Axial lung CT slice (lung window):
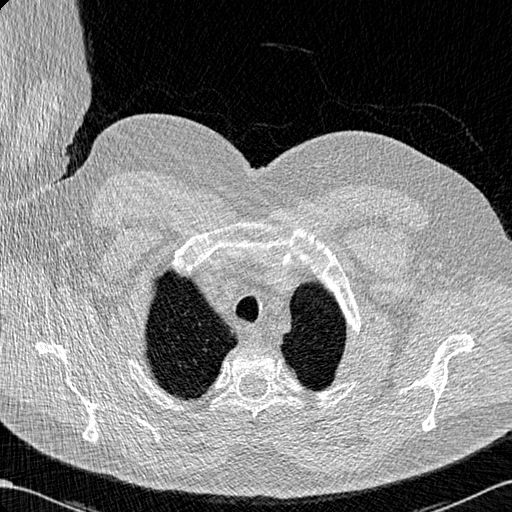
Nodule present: no